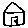
Label: house